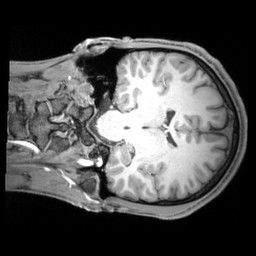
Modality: T1w
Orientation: coronal
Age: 27
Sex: male
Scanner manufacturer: siemens
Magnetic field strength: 3 T
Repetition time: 1.97 s
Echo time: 0.00206 s